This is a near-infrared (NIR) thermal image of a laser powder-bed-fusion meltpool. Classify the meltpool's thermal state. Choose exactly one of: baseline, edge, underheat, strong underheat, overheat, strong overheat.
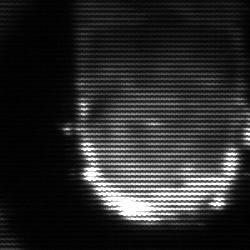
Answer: baseline